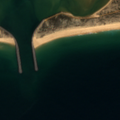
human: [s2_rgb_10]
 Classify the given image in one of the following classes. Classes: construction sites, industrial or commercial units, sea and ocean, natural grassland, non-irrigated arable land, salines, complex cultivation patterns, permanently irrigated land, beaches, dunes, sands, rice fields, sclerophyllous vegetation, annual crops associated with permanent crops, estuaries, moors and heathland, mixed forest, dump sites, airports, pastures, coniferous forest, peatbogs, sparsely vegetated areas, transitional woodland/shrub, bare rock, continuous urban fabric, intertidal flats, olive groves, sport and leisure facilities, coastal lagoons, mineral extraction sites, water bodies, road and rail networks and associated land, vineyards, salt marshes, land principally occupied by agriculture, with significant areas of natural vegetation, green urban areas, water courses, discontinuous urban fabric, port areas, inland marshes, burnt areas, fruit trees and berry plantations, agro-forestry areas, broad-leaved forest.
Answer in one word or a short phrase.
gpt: beaches, dunes, sands, coastal lagoons, sea and ocean